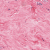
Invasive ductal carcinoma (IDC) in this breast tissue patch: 0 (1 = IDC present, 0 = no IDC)